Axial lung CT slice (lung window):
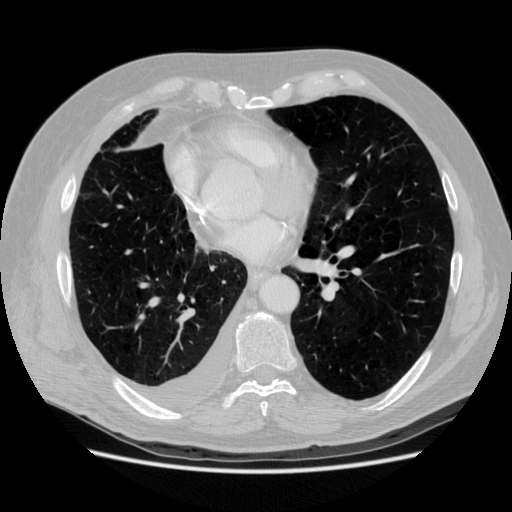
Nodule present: no